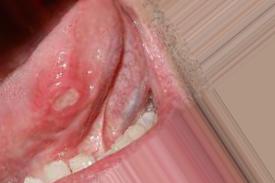
Condition: Mouth Ulcer